Question: i have a collection name's groups and i want to get all groups that have a given id in field members, thanks for help

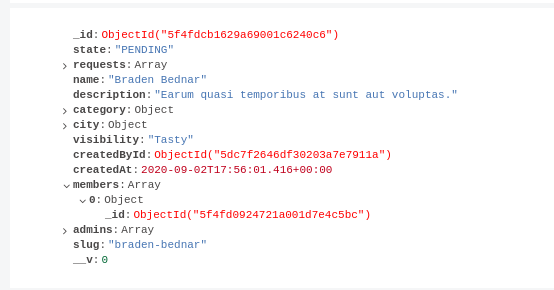
Answer: Your question isn't very clear, but if you want to find all the documents that contain a given members '_id', you would do: 'db.collection.find( { "members._id": memberId } )'